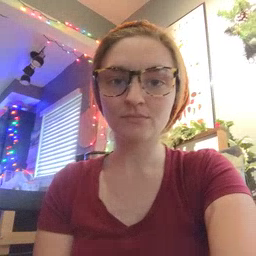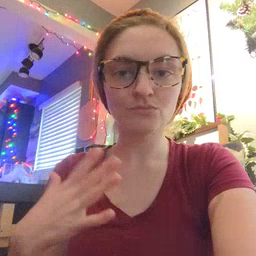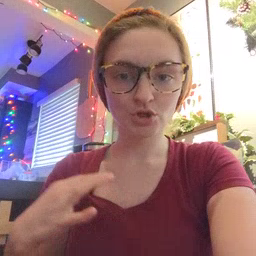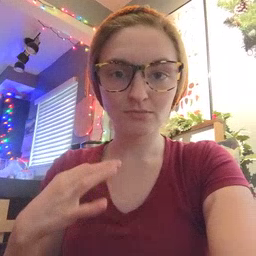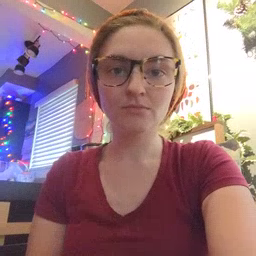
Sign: shirt